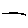
Label: line